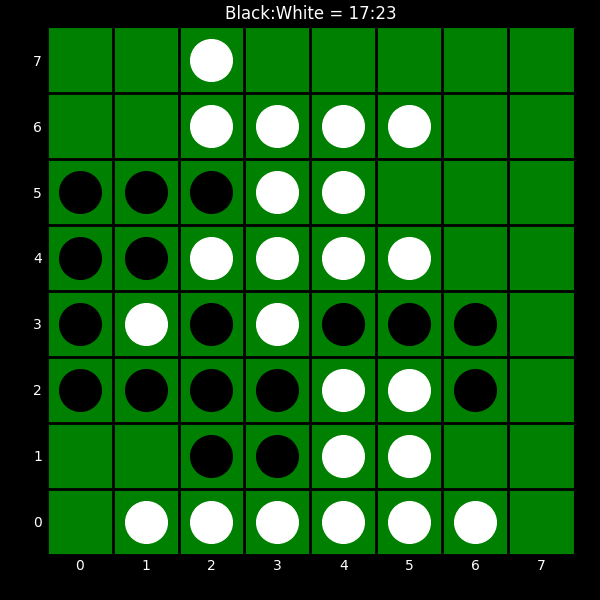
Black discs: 17
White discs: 23